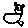
Label: cat